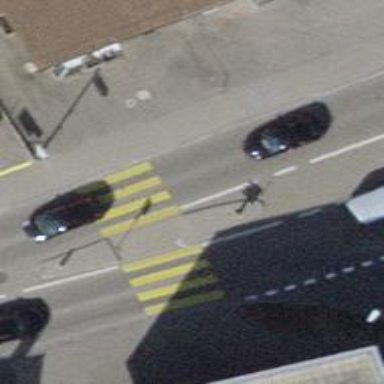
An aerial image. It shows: Uncontrolled crossing with pedestrian island.